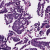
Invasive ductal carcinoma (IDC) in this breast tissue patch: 1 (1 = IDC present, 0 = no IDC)